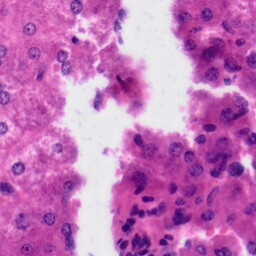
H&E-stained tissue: Liver